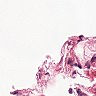
Metastatic tissue present: no